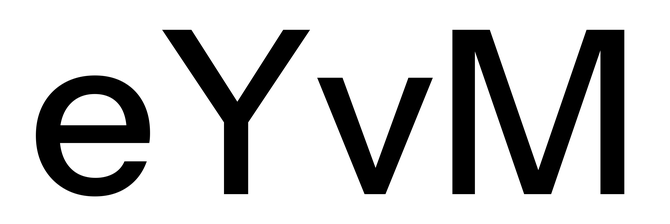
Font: InstrumentSans_Medium